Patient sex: M
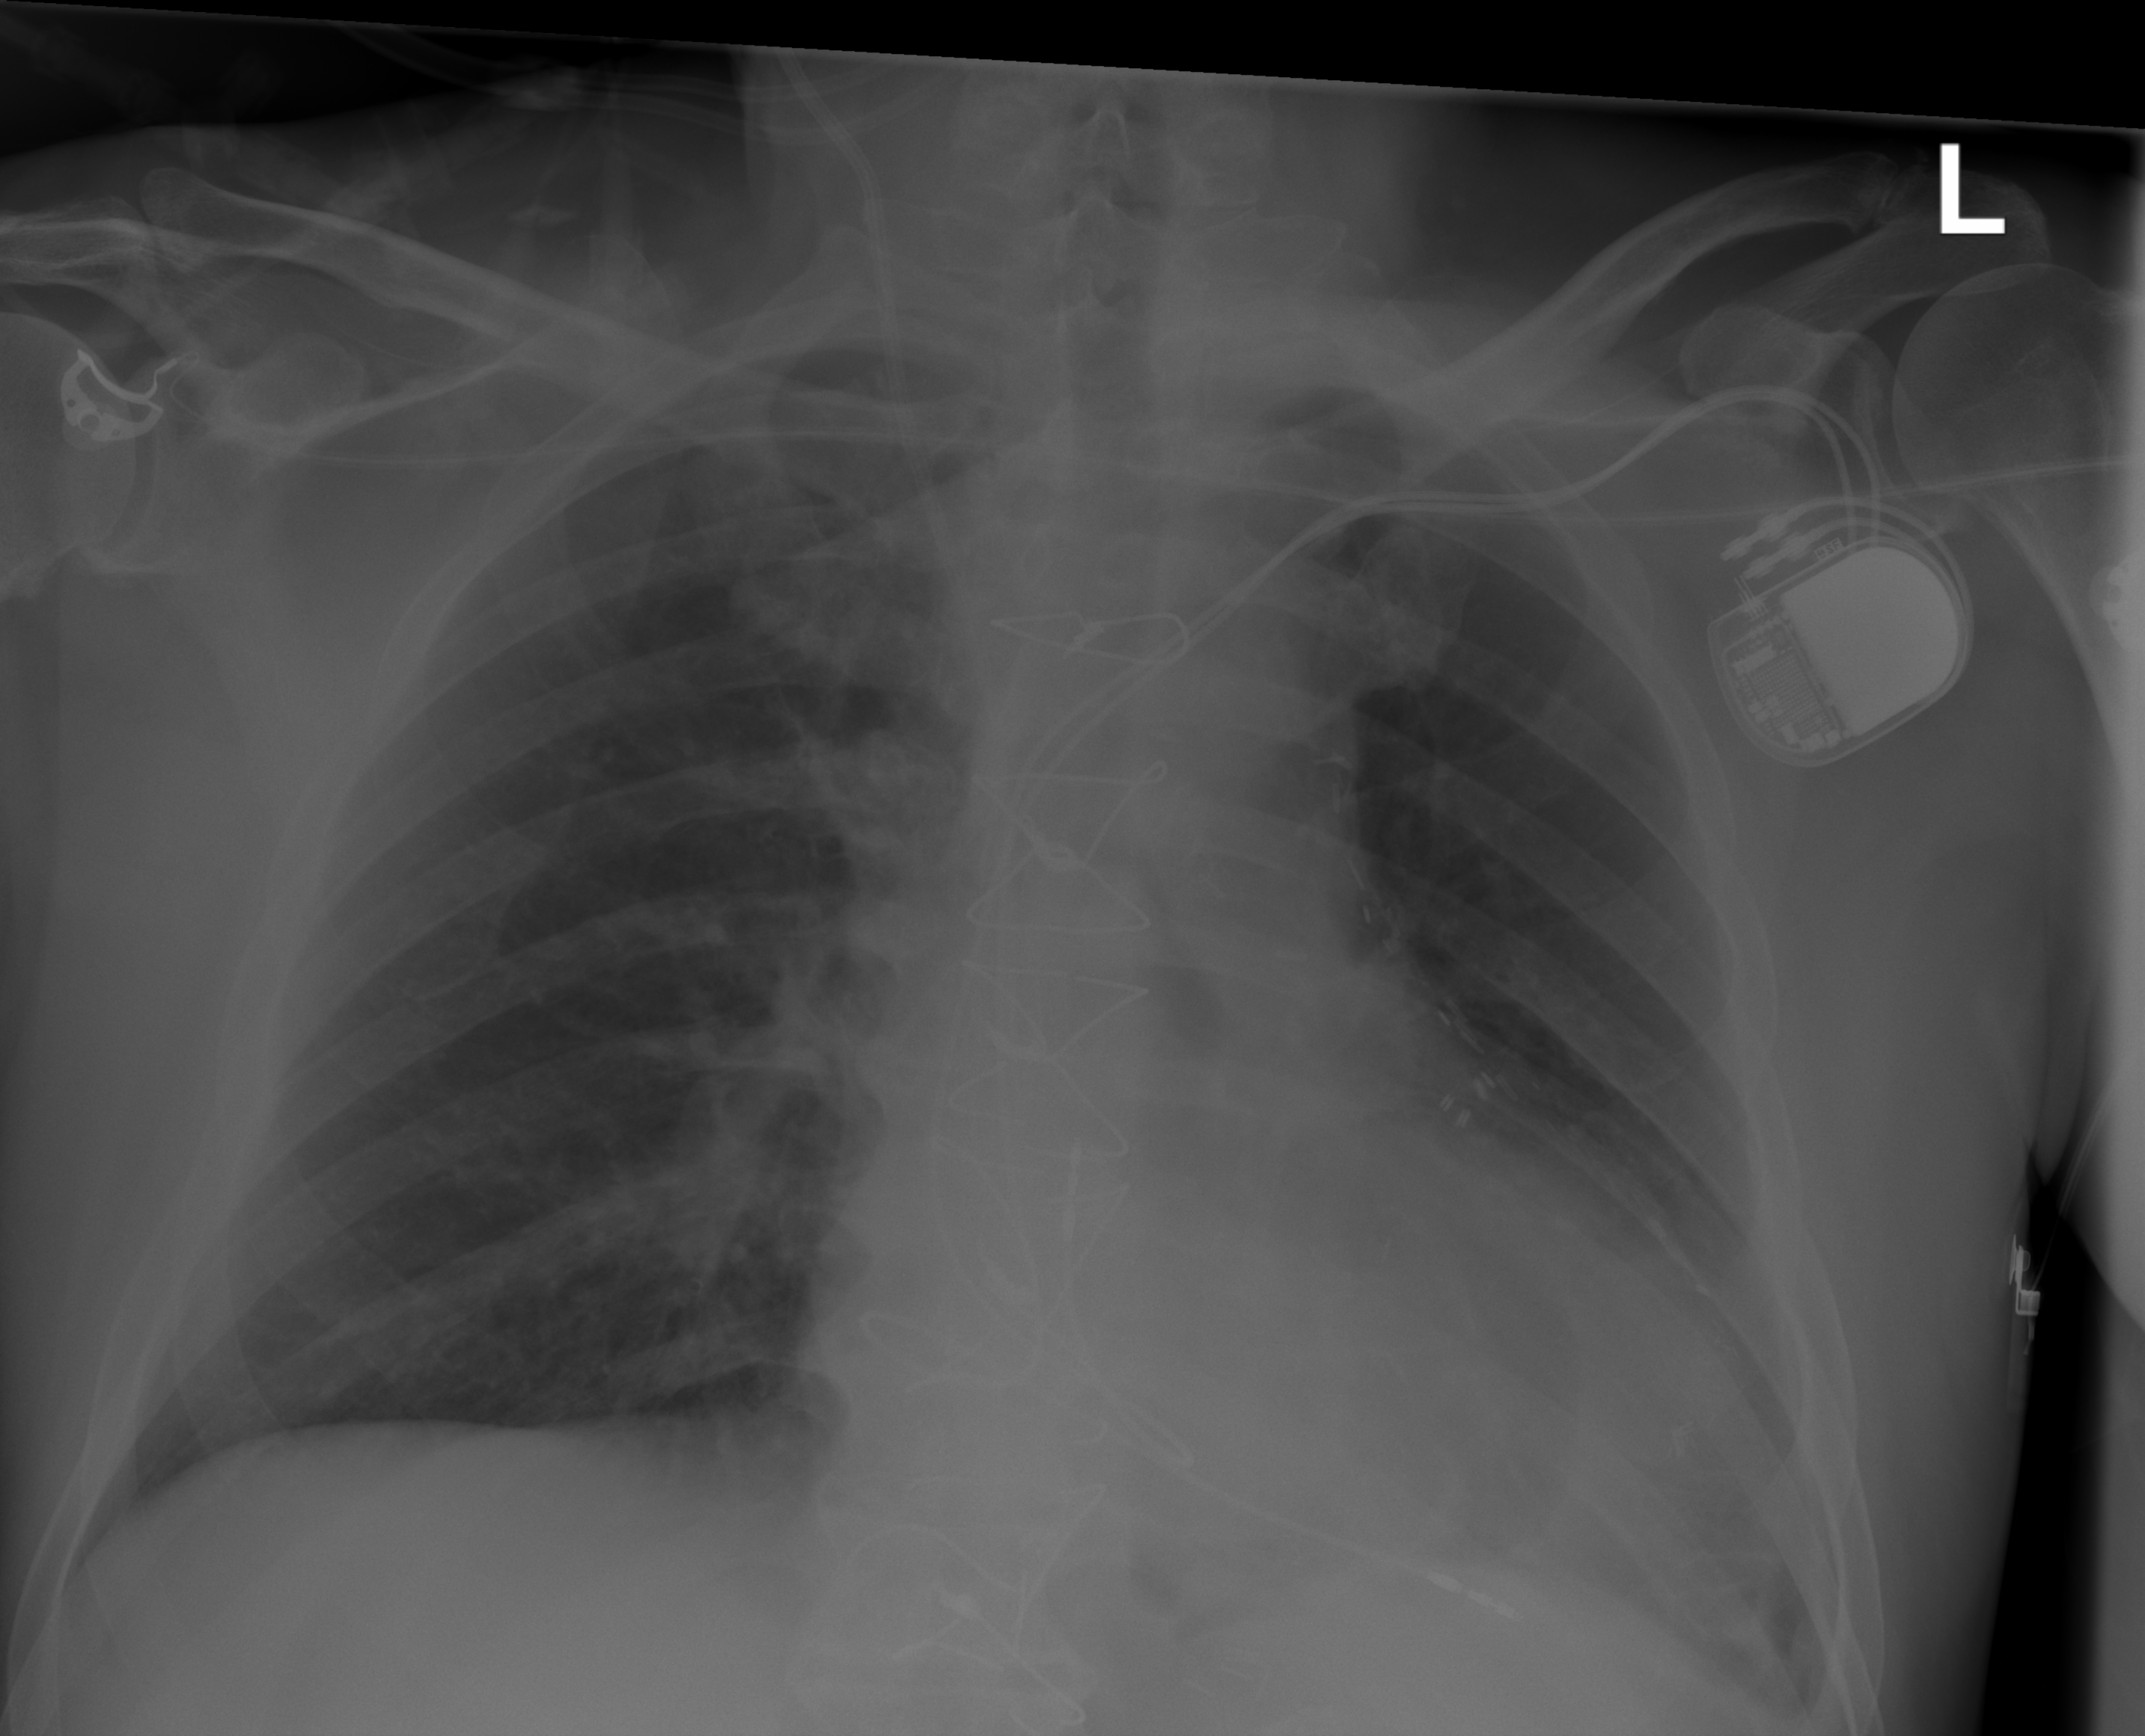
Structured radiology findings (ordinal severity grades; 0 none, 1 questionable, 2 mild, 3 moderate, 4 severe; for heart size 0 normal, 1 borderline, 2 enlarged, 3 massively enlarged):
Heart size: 0
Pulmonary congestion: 0
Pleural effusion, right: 0
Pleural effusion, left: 1
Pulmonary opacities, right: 0
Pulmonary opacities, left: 0
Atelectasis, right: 2
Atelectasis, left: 2